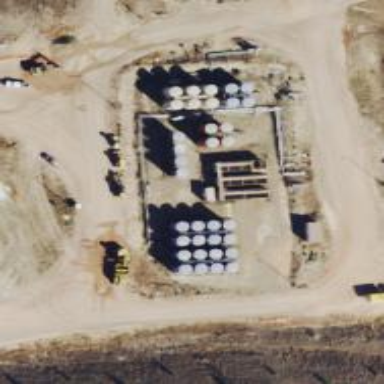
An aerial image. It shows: Storage tank that is man-made.